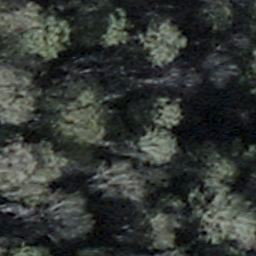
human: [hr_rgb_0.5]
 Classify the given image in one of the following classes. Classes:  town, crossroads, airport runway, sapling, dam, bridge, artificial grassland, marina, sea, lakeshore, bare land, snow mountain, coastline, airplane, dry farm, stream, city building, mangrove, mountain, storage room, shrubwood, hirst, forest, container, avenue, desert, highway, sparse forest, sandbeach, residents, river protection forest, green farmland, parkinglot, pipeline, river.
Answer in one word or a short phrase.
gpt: shrubwood